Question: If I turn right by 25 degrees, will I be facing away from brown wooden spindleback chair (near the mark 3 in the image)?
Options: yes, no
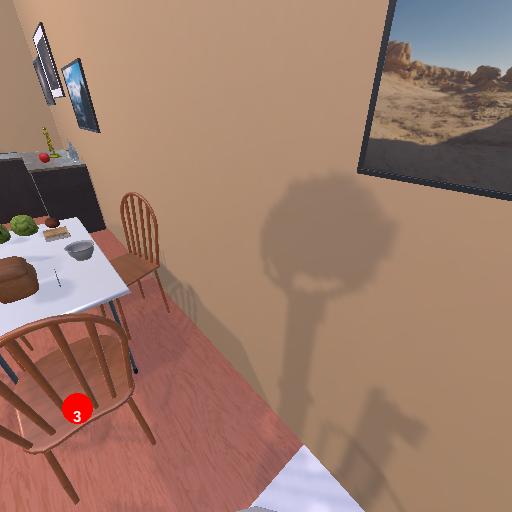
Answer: yes